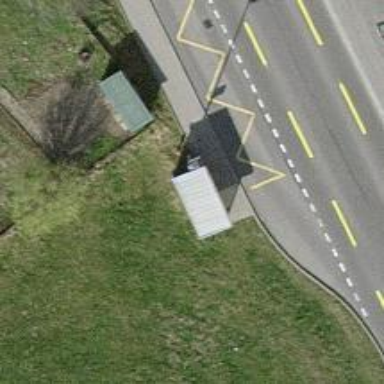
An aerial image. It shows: Bus stop with shelter.